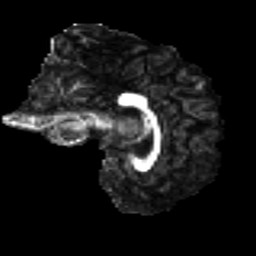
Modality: FA
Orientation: sagittal
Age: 25
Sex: male
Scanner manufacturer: ge
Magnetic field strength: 3 T
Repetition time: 7.8 s
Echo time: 0.061 s